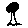
Label: tree